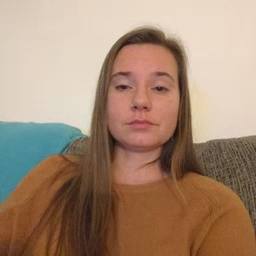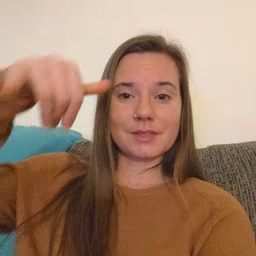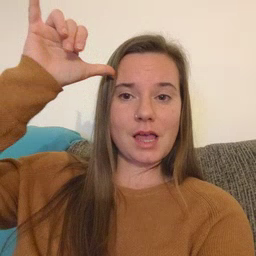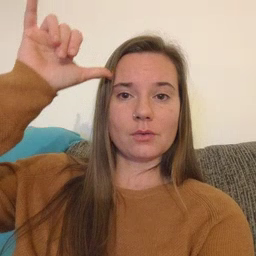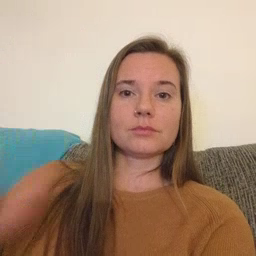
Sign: cow